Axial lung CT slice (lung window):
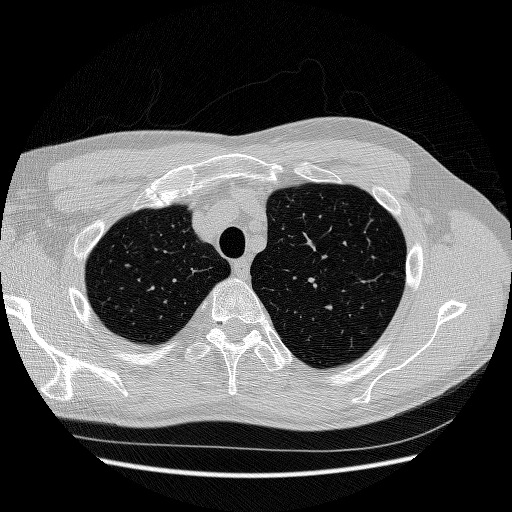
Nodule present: no